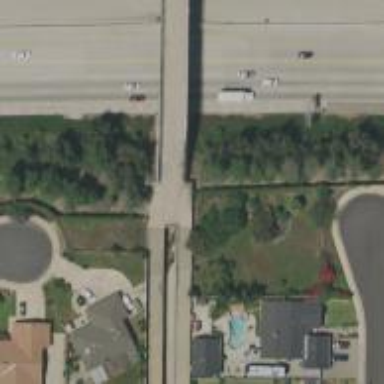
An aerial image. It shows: Aqueduct bridge over culvert tunnel.